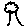
Label: tree